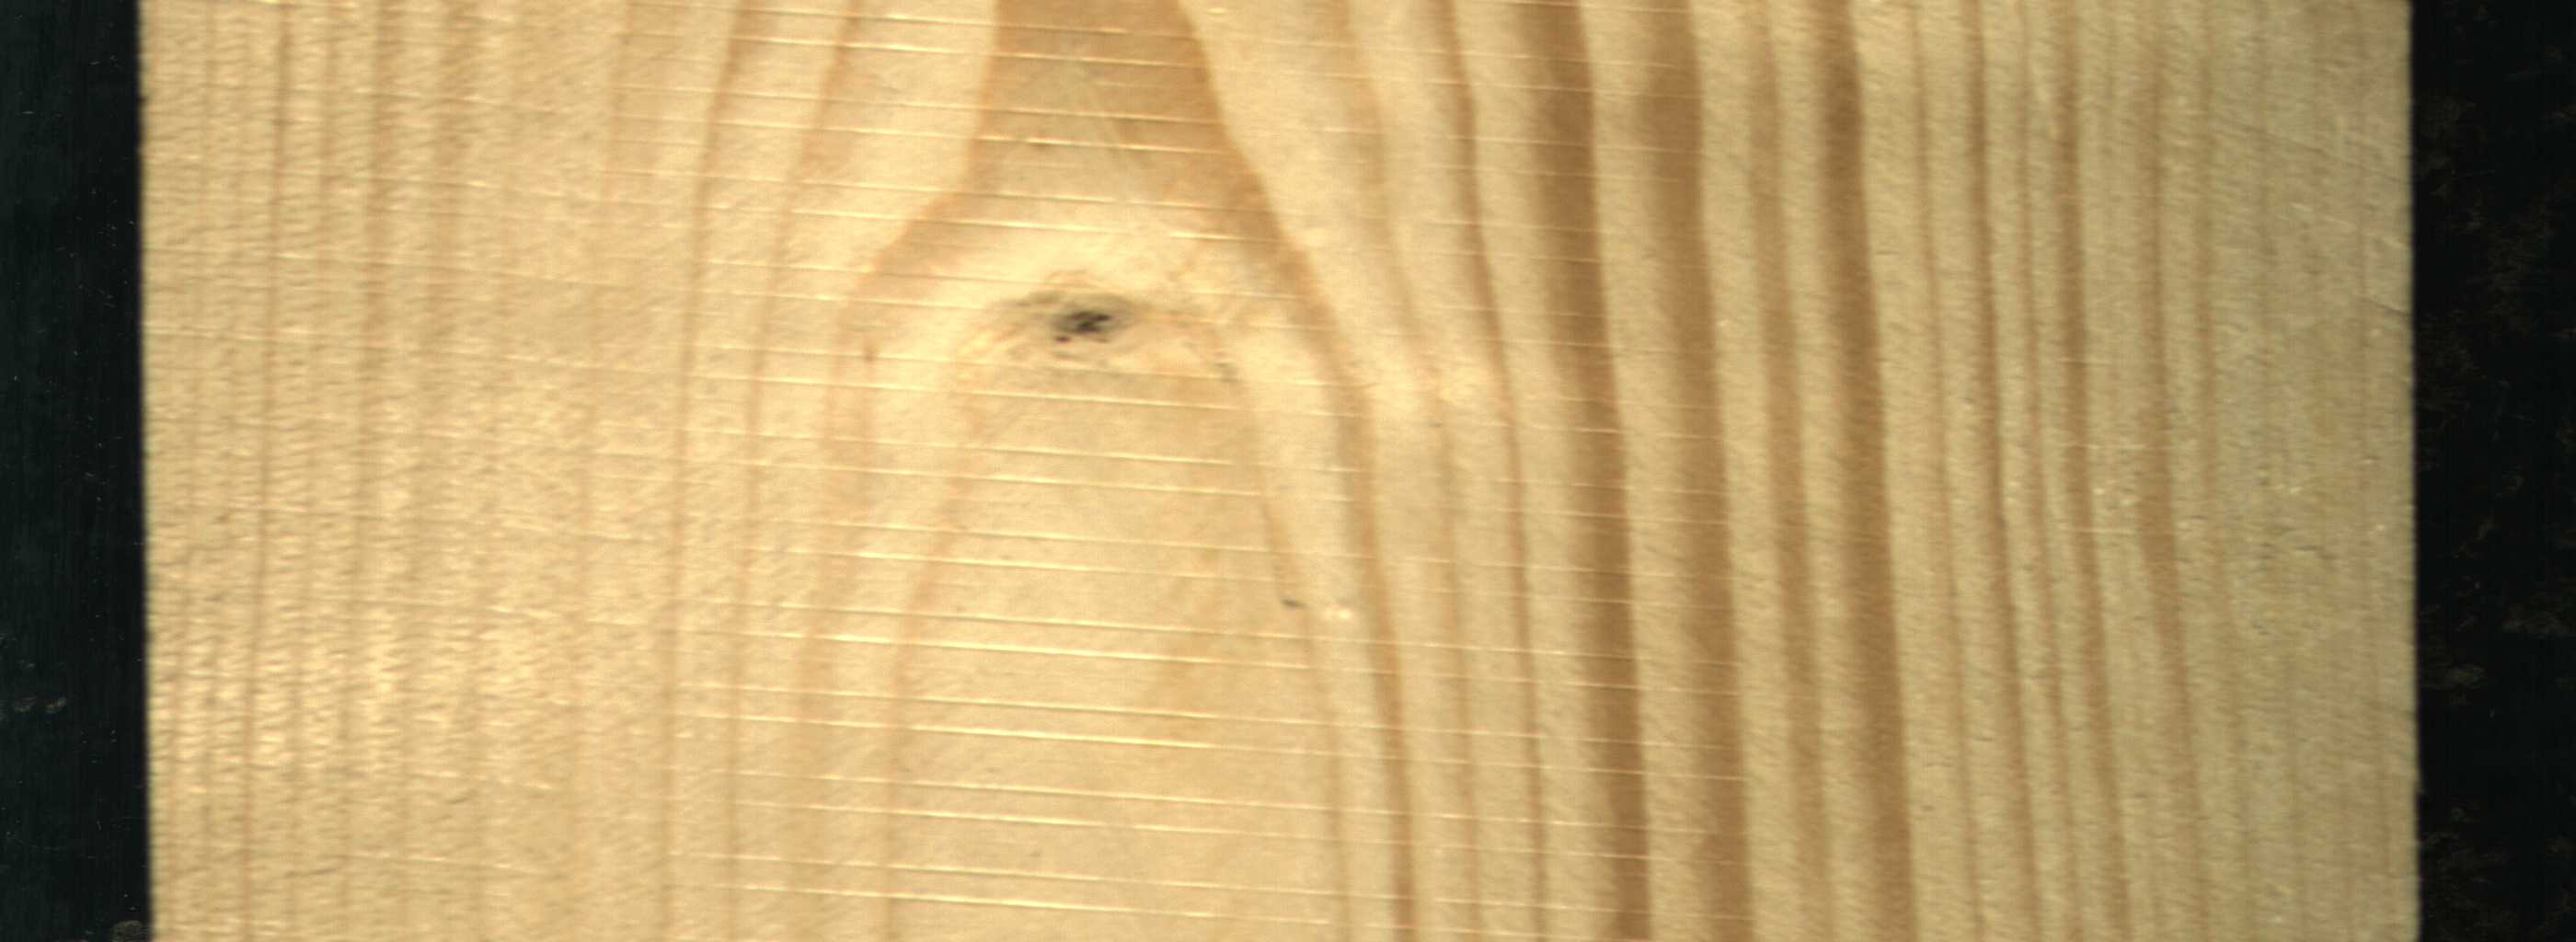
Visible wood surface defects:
Live_Knot